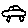
Label: car